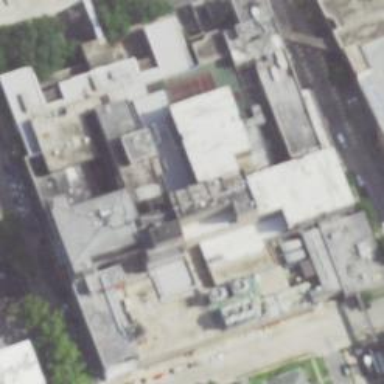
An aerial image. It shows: Hospital building.